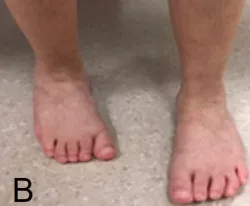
Features of the child with microcephalic osteodysplastic primordial dwarfism type II (MOPDII) at age 7 years. Equinus right foot.
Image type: medical_photograph (skin_photograph)